Field crop: maize
Growth stage: 2
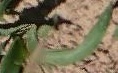
Species: maize